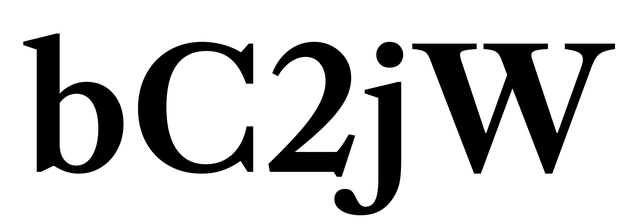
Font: LibreCaslonText_SemiBold